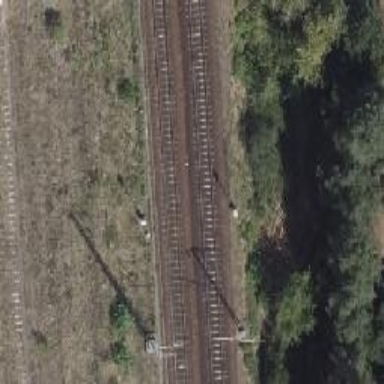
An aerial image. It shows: Railway signal.